Question: I created this popup window which will show up in response to a button being clicked in my gui. I have two questions regarding this.
1. How do I get rid of the text field below the radio buttons?
2. I need to check which radio button was selected once the ok button is clicked but I didn't create that button. So how would I implement the actionPerformed function for that?
My code:
'''
private void jButton2ActionPerformed(java.awt.event.ActionEvent evt) {
if(evt.getSource() == jButton2)
optionPopup();
}
private void optionPopup(){
JPanel panel = new JPanel();
JRadioButton undergraduateButton = new JRadioButton();
JRadioButton graduateButton = new JRadioButton();
ButtonGroup group = new ButtonGroup();
undergraduateButton.setText("Option A");
graduateButton.setText("Option B");
group.add(undergraduateButton);
group.add(graduateButton);
panel.add(undergraduateButton);
panel.add(graduateButton);
JOptionPane.showInputDialog(panel);
'''

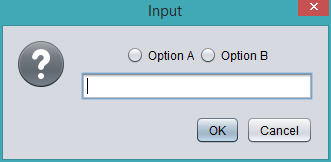
Answer: 1. Use JOptionPane.showMessageDialog instead of JOptionPane.showInputDialog if you still want to have ? icon instead of ! one, use JOptionPane.showMessageDialog(null, panel, "title", JOptionPane.QUESTION_MESSAGE);
you can also remove icon by using JOptionPane.PLAIN_MESSAGE If you want to make sure that client pressed OK button use int response = JOptionPane.showConfirmDialog(null, panel, "title", JOptionPane.PLAIN_MESSAGE);
If response will be -1 it means window was closed by X button, if it was 0 user pressed OK. More info at: https://docs.oracle.com/javase/tutorial/uiswing/components/dialog.html
---
1. Use undergraduateButton.isSelected() and graduateButton.isSelected() to see if one of them was selected.